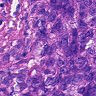
Metastatic tissue present: yes